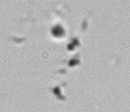
Label: Phaeocystis_debris